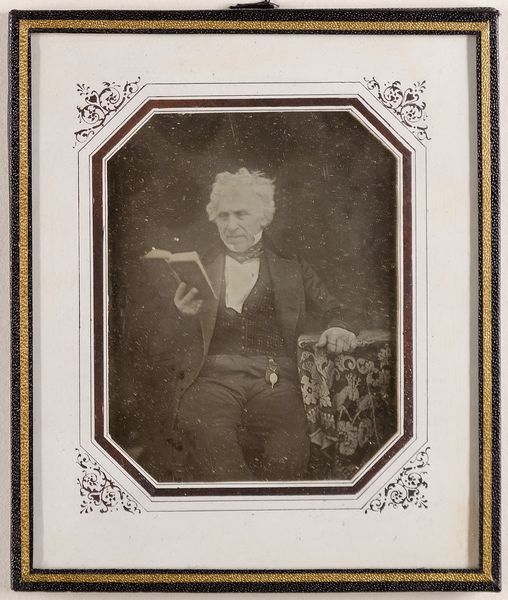
Titel: Unbekannter lesender Mann
Künstler: Hermann Biow
Standort: Hamburg
Institution: Museum für Kunst und Gewerbe Hamburg
Schlagwörter: mann, gesten, portrait, figur, foto, fotografie, photographie, buch, photo, lichtbild, daguerreotypie, bildwerke, angewandte und bildende kunst, hessische systematik, porträt, armhaltungen, porträtfotografie, porträtphotographie, hüftbild